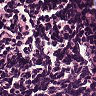
Metastatic tissue present: no